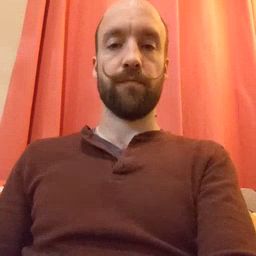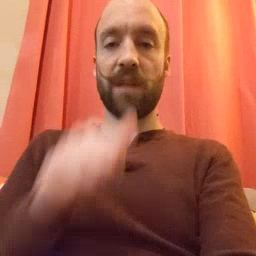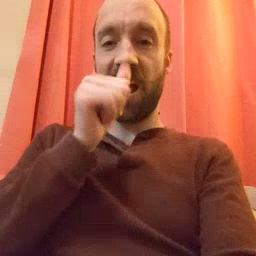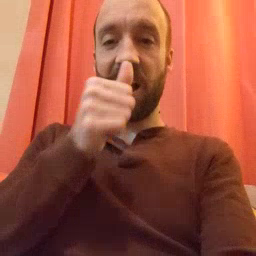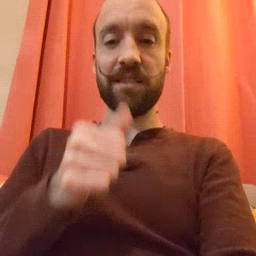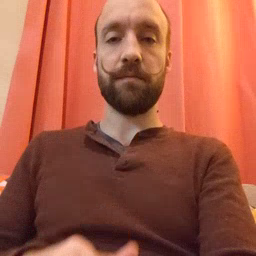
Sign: nuts